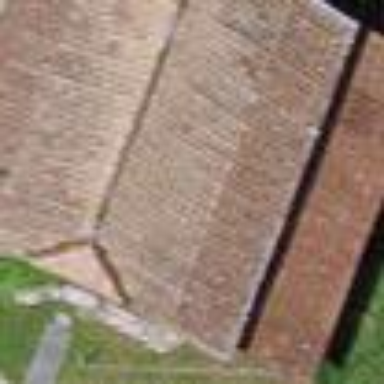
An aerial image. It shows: Barn.